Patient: sex M, age 74
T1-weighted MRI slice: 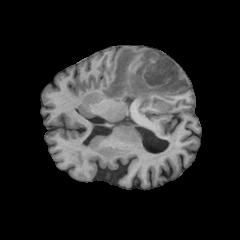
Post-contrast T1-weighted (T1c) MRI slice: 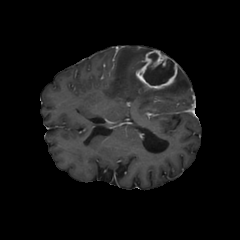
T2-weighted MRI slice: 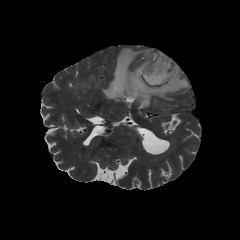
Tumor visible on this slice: yes
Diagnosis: Glioblastoma, IDH-wildtype
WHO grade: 4